Question: i started using couchdb with python-couchdb recently. The problem is when i use futon run my views written in python i get the following error message:
Error: os_process_error
{exit_status,4}
even for the default view it crashes.
def fun(doc):
yield None, doc
i set query_server in local.ini to
[query_server] python=C:\Python27\Lib\site-packages\couchpy-0.2dev-py2.7.egg\couchpy

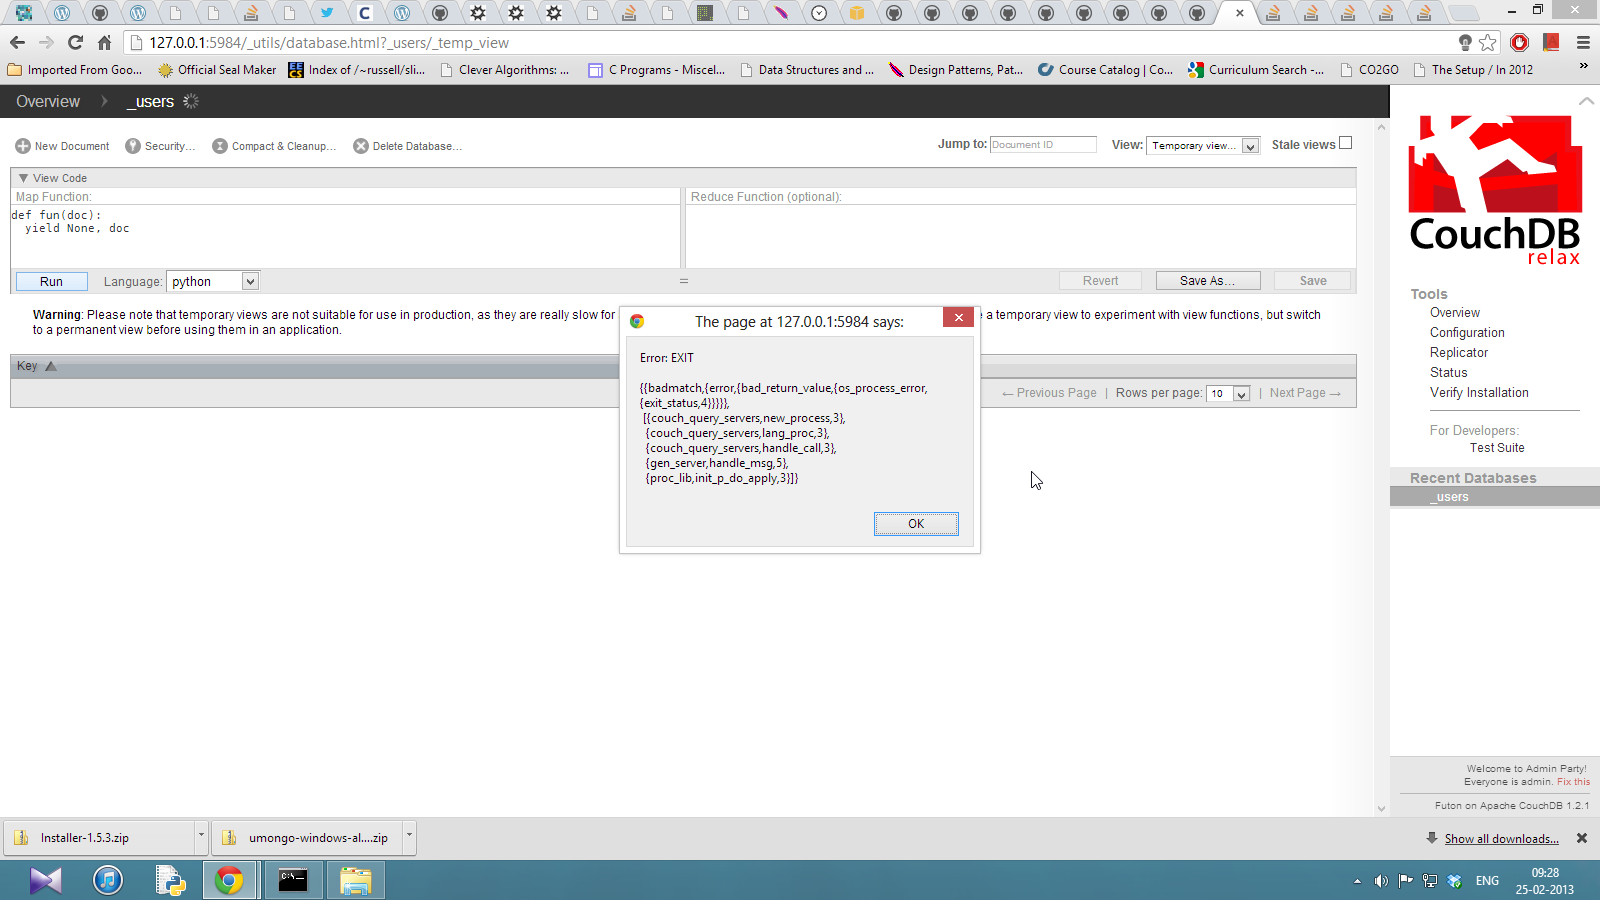
Answer: Exit status 4 for Windows means that CouchDB is unable to open or locate file. I suppose you'd mess up <URL> client library that ships with view server.
UPD: For Windows Python view server install with next line according your Python path:
'''
[query_servers]
python=C:\Python27\Scripts\couchpy.exe
'''